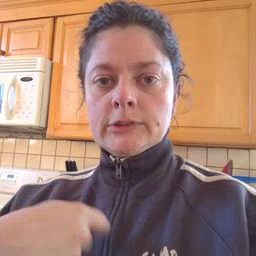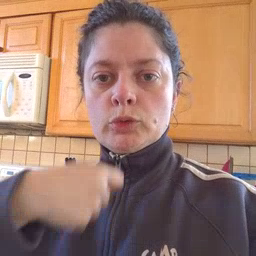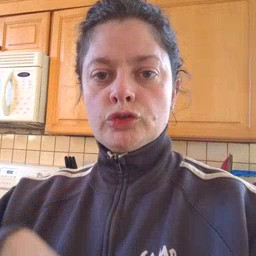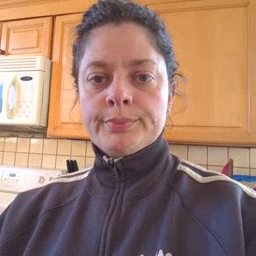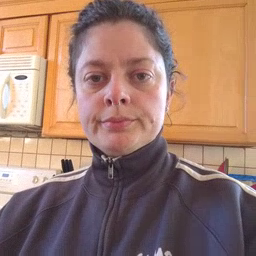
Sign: zipper